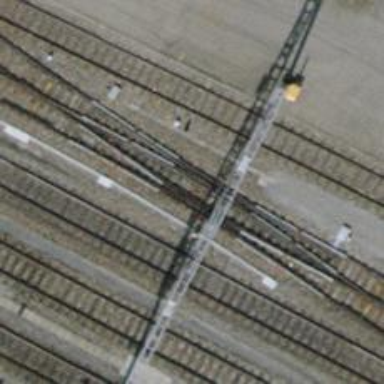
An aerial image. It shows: Railway yard with one track. The railway is electrified with contact line.